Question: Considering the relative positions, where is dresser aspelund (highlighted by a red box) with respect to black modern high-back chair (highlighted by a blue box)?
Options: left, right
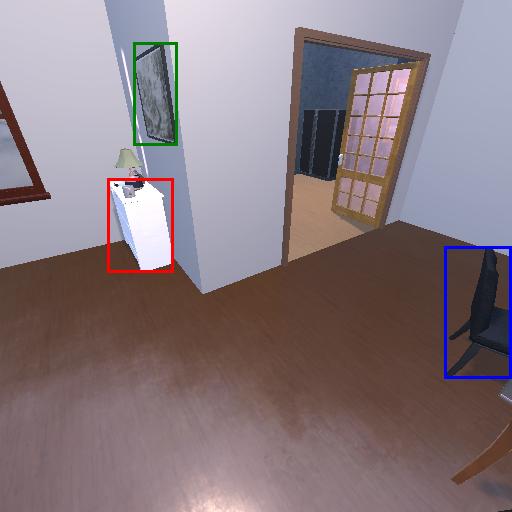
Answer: left